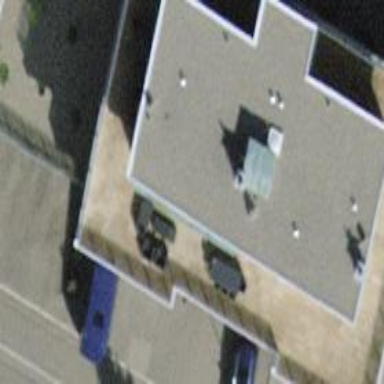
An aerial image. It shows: Flat roofed building.